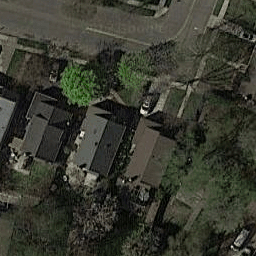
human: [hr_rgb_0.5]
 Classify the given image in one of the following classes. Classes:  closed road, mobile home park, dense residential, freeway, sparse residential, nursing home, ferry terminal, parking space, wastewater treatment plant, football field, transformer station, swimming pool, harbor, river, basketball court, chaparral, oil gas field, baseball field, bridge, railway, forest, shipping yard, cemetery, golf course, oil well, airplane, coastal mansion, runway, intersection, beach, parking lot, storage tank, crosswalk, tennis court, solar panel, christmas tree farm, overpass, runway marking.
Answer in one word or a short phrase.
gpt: sparse residential